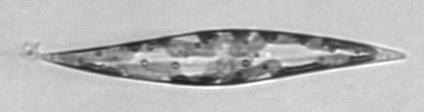
Label: Pleurosigma